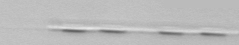
Label: Leptocylindrus